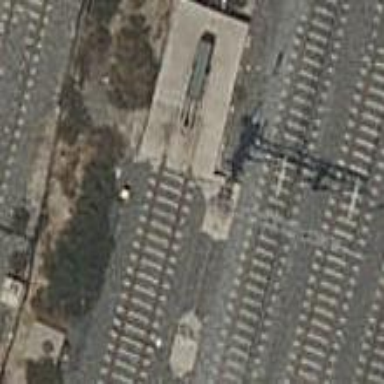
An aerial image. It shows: Railway buffer stop.